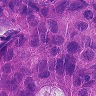
Metastatic tissue present: yes